Interaction volume radius: 5 \u00c5
Interaction volume height: 15 \u00c5
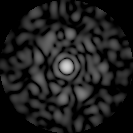
Disorder parameter: 0.8508